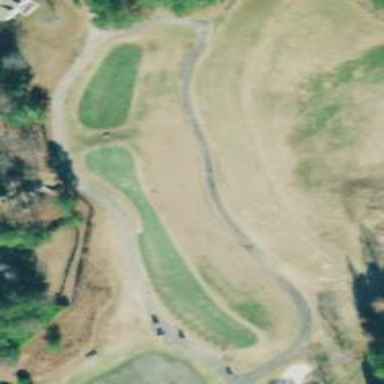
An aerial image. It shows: Path for both roads and golfers.